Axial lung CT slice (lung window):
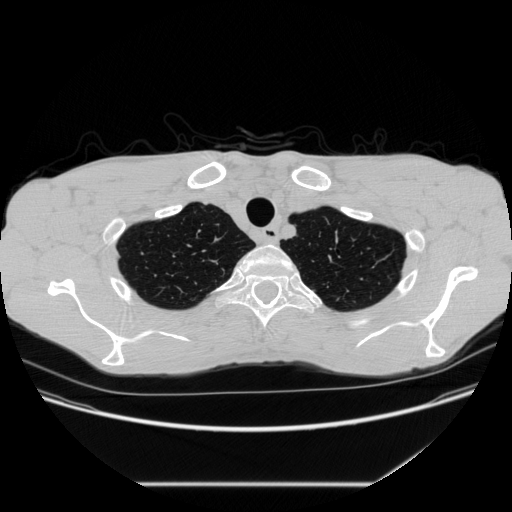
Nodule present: no